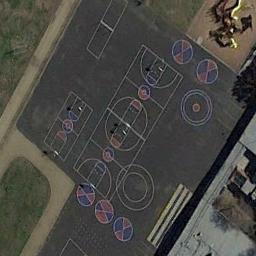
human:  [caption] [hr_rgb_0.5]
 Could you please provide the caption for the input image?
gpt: There are basketball courts of different sizes on the playground .

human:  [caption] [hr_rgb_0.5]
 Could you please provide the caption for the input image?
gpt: There are two basketball courts on the open place .

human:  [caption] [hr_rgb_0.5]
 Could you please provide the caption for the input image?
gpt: The basketball courts on the playground are next to the buildings and the lawn .

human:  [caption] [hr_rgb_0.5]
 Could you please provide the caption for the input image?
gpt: Three basketball courts on the vacant lot and some buildings beside .

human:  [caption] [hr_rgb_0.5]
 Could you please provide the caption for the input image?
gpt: The grass is beside the basketball court .